【题型】填空题　【知识点】平面几何　【难度】medium
如图，在$\triangle ABC$中，$\angle A = 90^\circ$，以$AB$为半径的圆分别交$BC$、$AC$于点$D$、$E$，若$BD = 10$，$DC = 6$，则$AC^2 = \underline{\quad\quad}$．

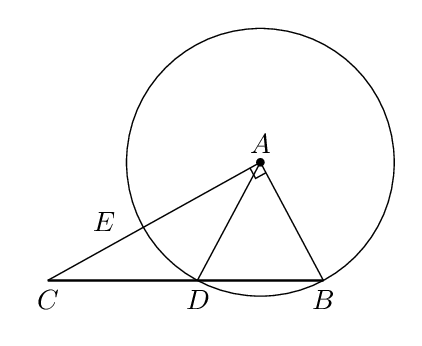
【解答】
\vspace{8pt}
\noindent
\textbf{【答案】}$176$

\vspace{3pt}
\noindent
\textbf{【知识点】}相似三角形的判定与性质综合、利用垂径定理求值

\vspace{3pt}
\noindent
\textbf{【分析】}本题考查了垂径定理、相似三角形的性质和判定，熟练掌握以上知识点是解题的关键．过点$A$作$AF \perp BD$于点$F$，证明$\triangle ACF \sim \triangle BCA$，即可解题．

\vspace{5pt}
\noindent
\textbf{【详解】}解：过点$A$作$AF \perp BD$于点$F$，

\noindent
则$BF = DF = \dfrac{1}{2}BD = 5$，$CF = CD + DF = 6 + 5 = 11$，$BC = CD + DB = 6 + 10 = 16$，

\noindent
在$\triangle ABC$中，$\angle BAC = 90^\circ$，$AF \perp BC$，

\noindent
$\therefore \angle C + \angle B = 90^\circ$，$\angle C + \angle CAF = 90^\circ$，

\noindent
$\therefore \angle B = \angle CAF$，

\noindent
又$\because \angle C = \angle C$，

\noindent
$\therefore \triangle ACF \sim \triangle BCA$，

\noindent
$\therefore \dfrac{AC}{BC} = \dfrac{CF}{AC}$，

\noindent
$\therefore AC^2 = BC \cdot CF = 16 \times 11 = 176$；

\noindent
故答案为：$176$．

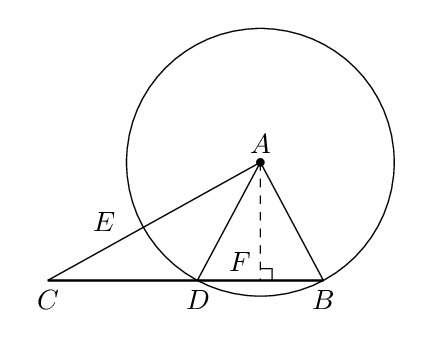